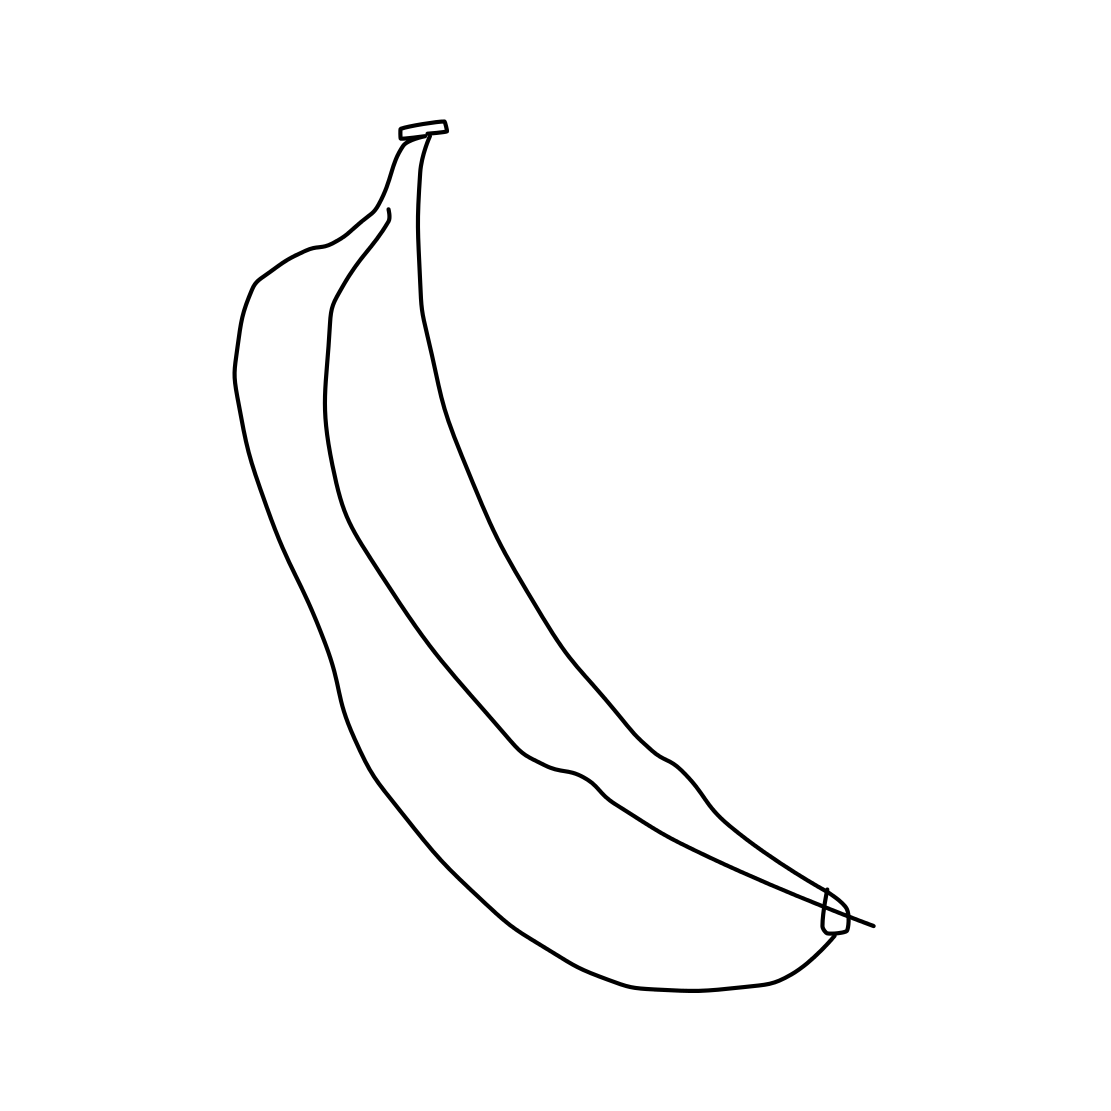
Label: banana